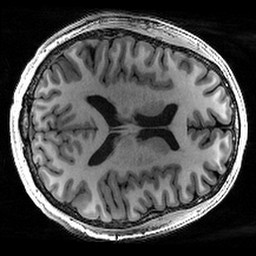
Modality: T1w
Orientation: axial
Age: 23
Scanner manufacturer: siemens
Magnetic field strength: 3 T
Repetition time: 2.4 s
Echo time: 0.00224 s